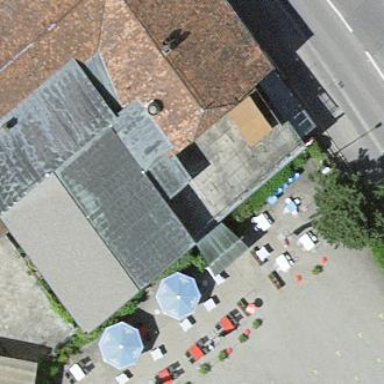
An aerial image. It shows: Part of building.